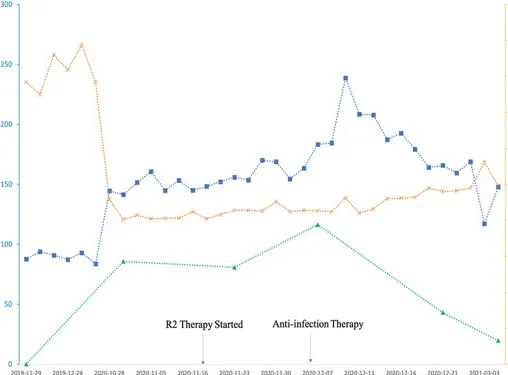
The clinical course of the present case. R2 Therapy indicates Rituximab and lenalidomide.
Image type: chart (chart)